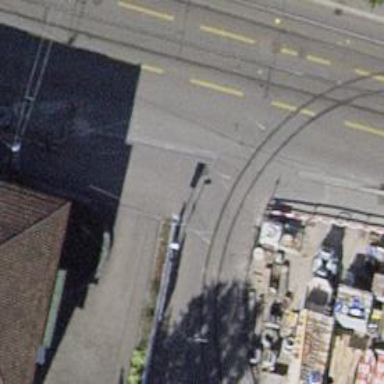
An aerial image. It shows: Railway crossing.